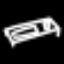
Label: bed